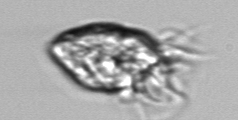
Label: Strombidium_morphotype1